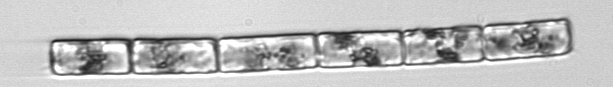
Label: Guinardia_delicatula